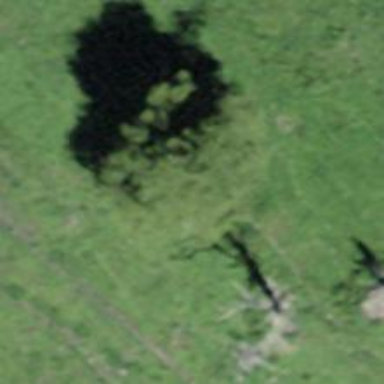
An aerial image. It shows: Beautiful tree in nature.